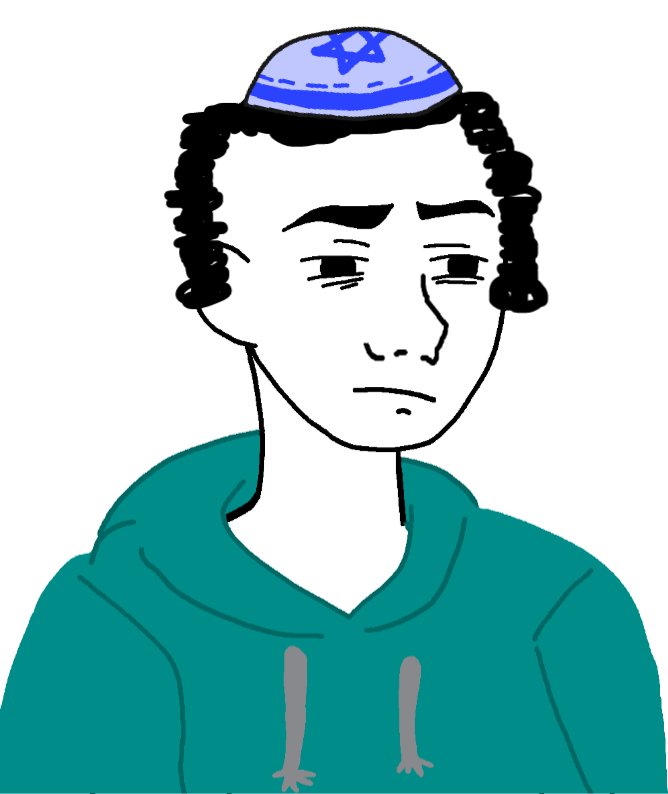
Label: 5_Twinkjak